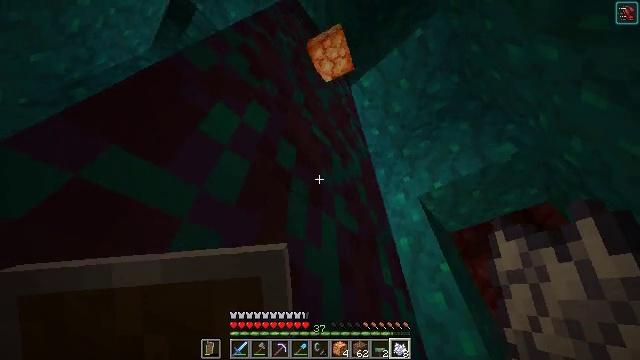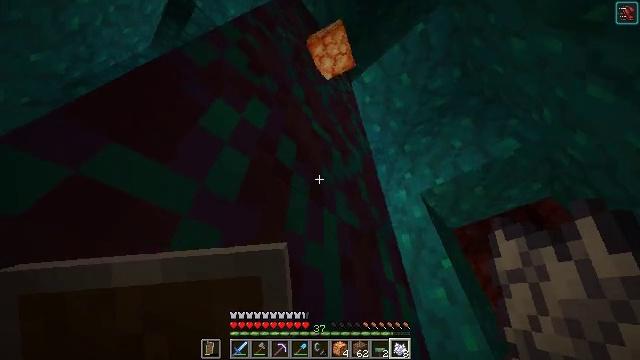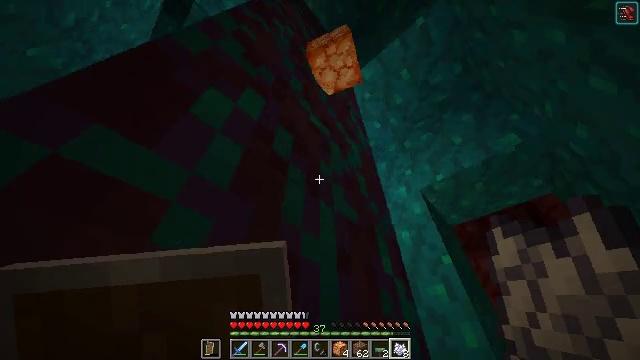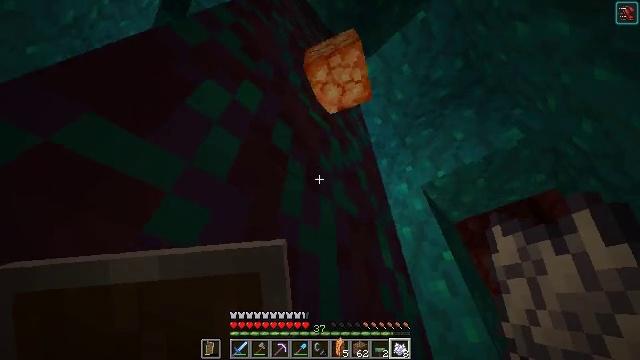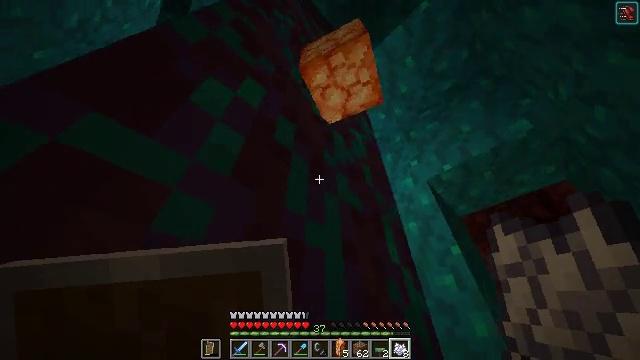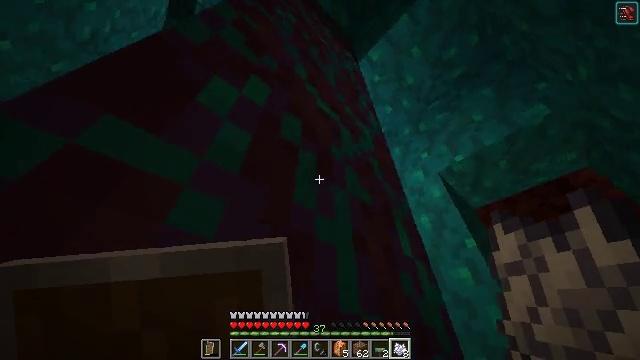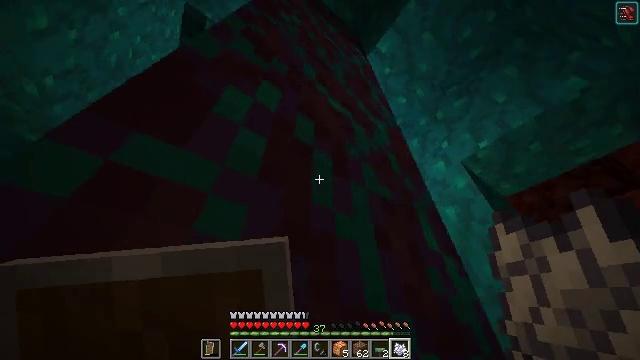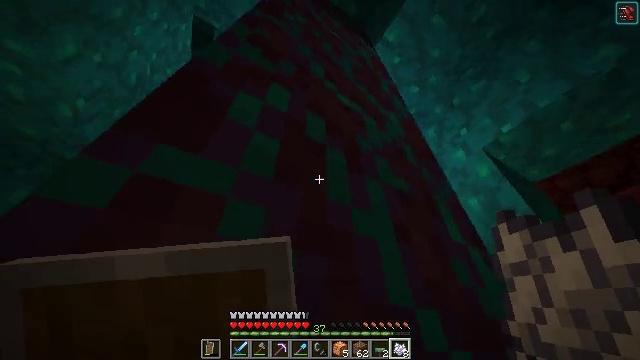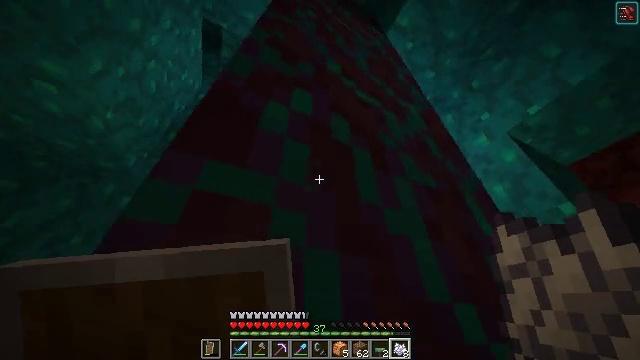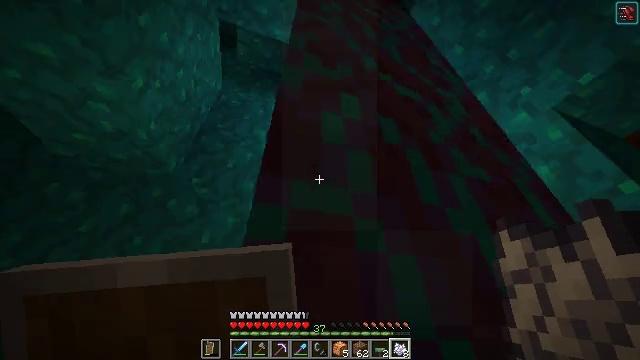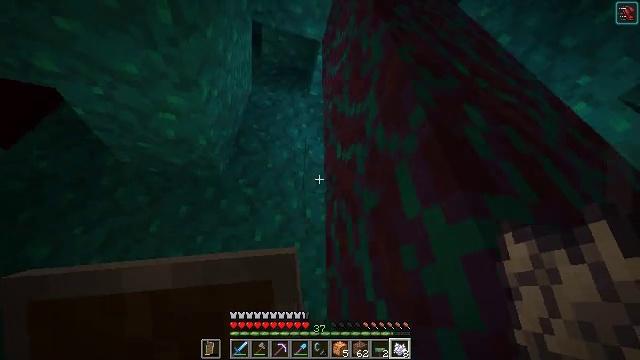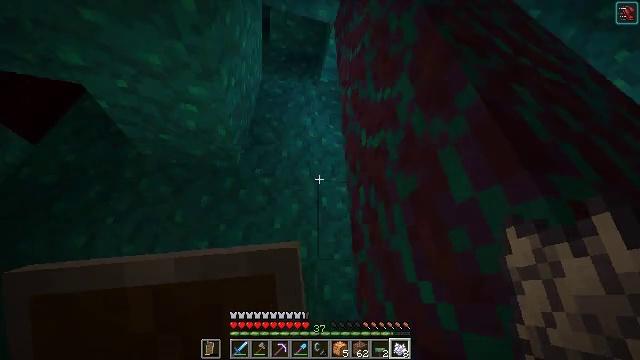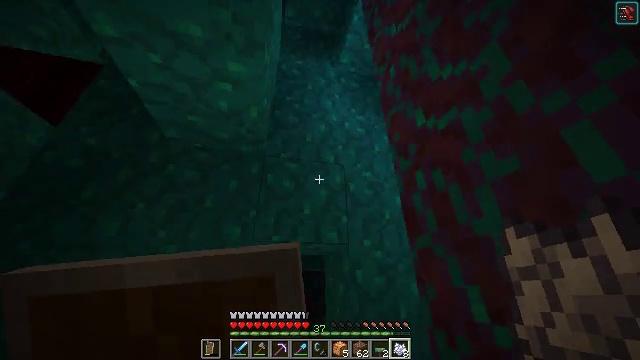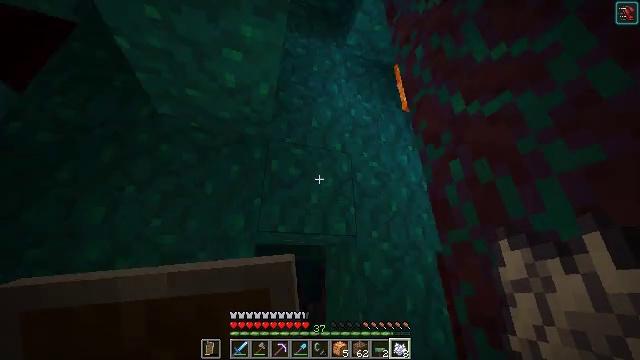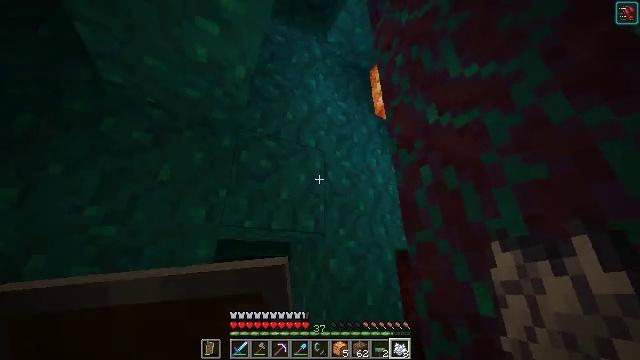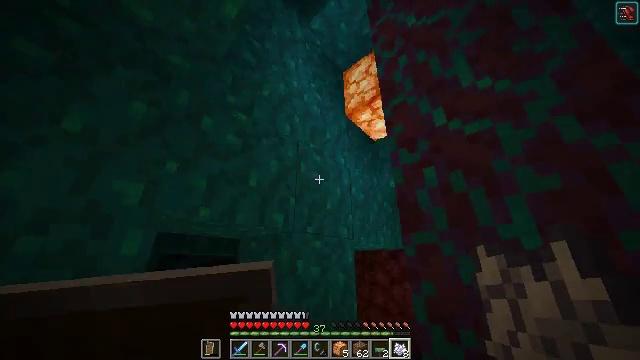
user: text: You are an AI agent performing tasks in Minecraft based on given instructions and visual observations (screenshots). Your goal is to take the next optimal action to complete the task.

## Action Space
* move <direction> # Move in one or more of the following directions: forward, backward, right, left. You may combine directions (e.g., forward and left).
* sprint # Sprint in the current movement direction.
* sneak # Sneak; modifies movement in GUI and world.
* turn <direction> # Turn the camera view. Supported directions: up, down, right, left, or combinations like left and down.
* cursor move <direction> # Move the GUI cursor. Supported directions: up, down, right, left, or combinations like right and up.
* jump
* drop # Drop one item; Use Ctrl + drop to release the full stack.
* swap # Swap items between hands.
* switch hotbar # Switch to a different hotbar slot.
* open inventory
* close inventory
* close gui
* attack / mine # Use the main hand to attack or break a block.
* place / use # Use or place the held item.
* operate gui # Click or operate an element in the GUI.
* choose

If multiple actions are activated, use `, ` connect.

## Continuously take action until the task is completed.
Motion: motion action
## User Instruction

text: Attack the shroomlight to pick it up.
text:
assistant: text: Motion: no_op
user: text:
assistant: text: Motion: no_op
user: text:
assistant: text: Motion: no_op
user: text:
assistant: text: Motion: turn left
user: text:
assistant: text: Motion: turn left
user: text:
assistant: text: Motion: turn left
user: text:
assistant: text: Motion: turn left
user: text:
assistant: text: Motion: move left, turn left and down
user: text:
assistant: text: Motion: move left, turn left and down
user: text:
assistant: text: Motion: move left, turn left and down
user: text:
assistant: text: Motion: move left, turn left and down
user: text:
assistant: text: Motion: move forward and move left, turn down
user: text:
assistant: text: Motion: move forward and move left, turn right and down
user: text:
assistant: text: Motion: move forward and move left, turn right
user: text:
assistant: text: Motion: move forward and move left, turn right
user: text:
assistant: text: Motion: move forward and move left, turn right and up
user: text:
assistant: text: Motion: move forward and move left, turn right and up
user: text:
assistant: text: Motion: move forward, turn right and up
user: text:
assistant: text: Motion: move forward, turn right and up
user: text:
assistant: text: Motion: move forward, turn right and up
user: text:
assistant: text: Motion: move forward, turn right and up
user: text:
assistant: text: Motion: move forward, turn right and up
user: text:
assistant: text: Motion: move forward, turn right and up
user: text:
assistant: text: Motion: turn right and up
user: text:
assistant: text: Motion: turn right and up
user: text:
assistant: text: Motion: turn up
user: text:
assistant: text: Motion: turn up
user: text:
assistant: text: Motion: turn left and up
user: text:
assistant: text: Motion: turn up, attack / mine
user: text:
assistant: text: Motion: attack / mine